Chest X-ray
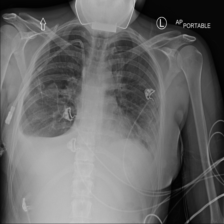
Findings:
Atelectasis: positive
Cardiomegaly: negative
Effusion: positive
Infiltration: negative
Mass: positive
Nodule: positive
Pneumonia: negative
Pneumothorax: negative
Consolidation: positive
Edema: negative
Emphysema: negative
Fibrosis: negative
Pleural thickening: negative
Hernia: negative